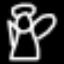
Label: angel